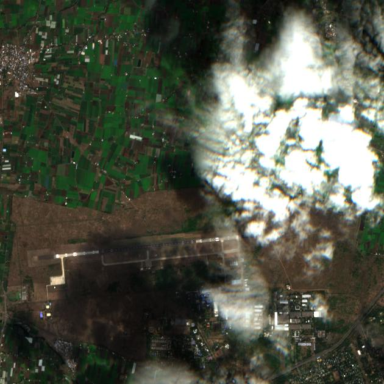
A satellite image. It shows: Military airfield located within larger aerodrome area.